Interaction volume radius: 5 \u00c5
Interaction volume height: 25 \u00c5
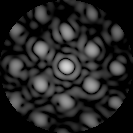
Disorder parameter: 0.3945